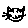
Label: cat